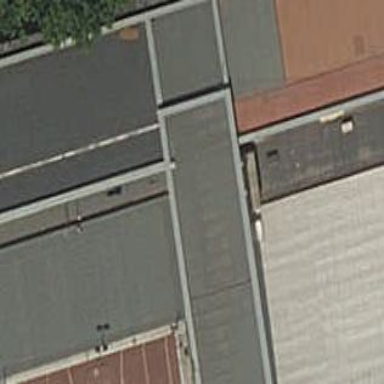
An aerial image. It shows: Part of building.